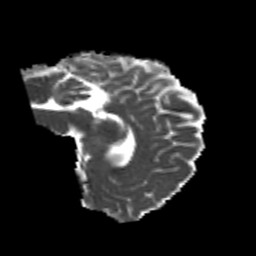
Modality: MD
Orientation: sagittal
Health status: healthy
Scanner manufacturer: philips
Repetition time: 7.388 s
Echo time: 0.08599 s